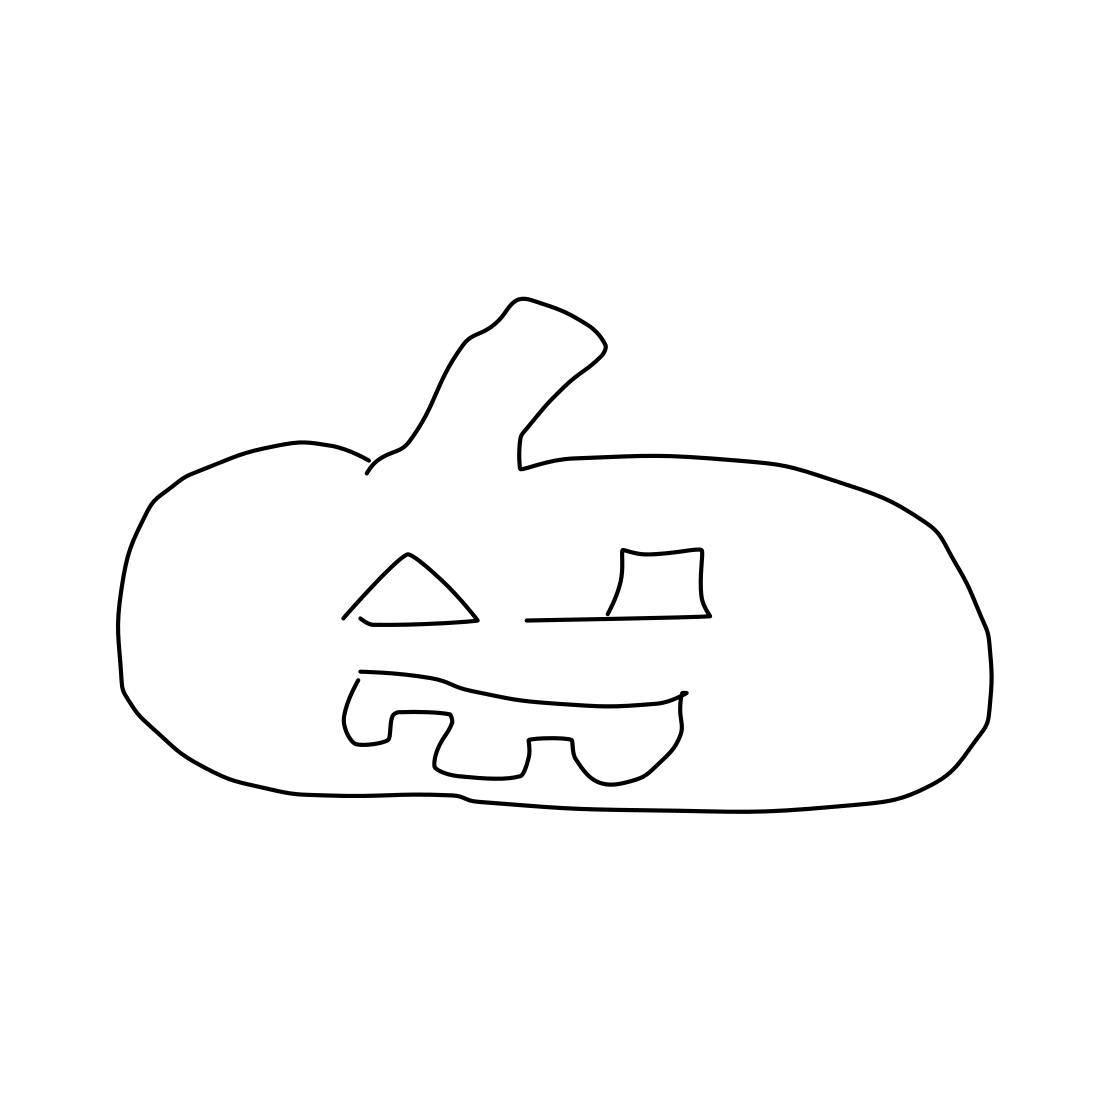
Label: pumpkin